Field crop: tomato
Growth stage: 1
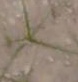
Species: cyperus